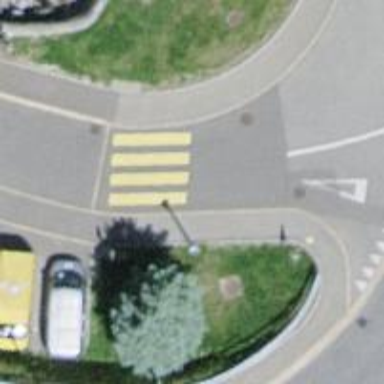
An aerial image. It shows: Uncontrolled road crossing with markings.